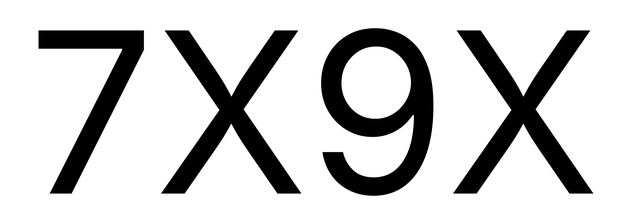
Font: Inter_Regular